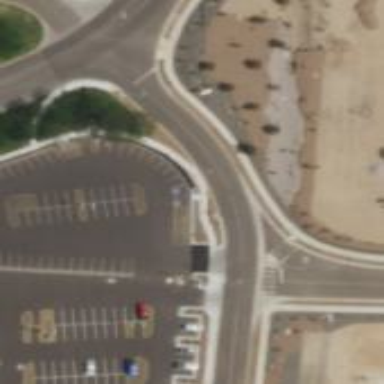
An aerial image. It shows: Parking area with surface.